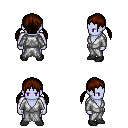
a pixel art fantasy rpg character, male body template, dark elf, purple skin, white robe, teal pants, brown twin-tailed hairstyle, black shoes, four views (front, back, left, right), 2x2 character sprite sheet, small pixel art, hard edges, no anti-aliasing